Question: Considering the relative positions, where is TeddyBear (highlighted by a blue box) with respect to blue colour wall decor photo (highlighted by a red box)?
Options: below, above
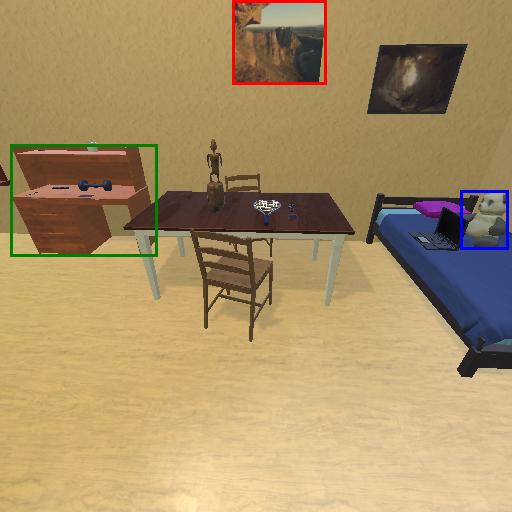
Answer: below